Question: currently I am trying to port my old windows phone app to iphone. The UI looks like this:

I want to know how to do the following:
1. Draw a solid ellipse on a specific position, e.g. at position x = 0, y = 0;
2. The ellipse change its color upon touch;
3. Touch another position on screen, the ellipse animated to move to the specific position.
I tried several tutorial on how to override drawRect in UIView, but couldn't get it work, can anyone help provide a simple sample?
Thanks a lot!
Edit: Any sample code is highly appreciated.
There aren't much swift code on the internet and samples are not easy to find...
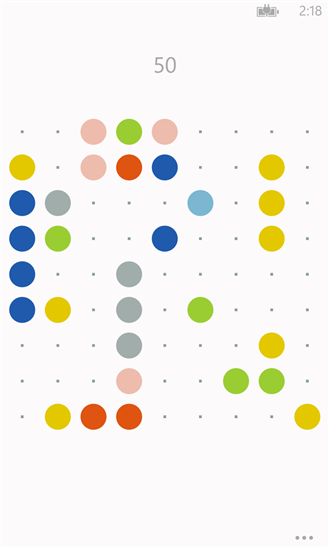
Answer: Animating inside a drawRect is never recommended. Why not just put an UIView on the place where you want it and animate the coordinates of that view?
The UIView could be a custom view responding to touch and then triggering the drawRect with a new color.
The parent view where you place these views on can respond to touches and move the ellipse view to the right position.